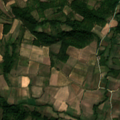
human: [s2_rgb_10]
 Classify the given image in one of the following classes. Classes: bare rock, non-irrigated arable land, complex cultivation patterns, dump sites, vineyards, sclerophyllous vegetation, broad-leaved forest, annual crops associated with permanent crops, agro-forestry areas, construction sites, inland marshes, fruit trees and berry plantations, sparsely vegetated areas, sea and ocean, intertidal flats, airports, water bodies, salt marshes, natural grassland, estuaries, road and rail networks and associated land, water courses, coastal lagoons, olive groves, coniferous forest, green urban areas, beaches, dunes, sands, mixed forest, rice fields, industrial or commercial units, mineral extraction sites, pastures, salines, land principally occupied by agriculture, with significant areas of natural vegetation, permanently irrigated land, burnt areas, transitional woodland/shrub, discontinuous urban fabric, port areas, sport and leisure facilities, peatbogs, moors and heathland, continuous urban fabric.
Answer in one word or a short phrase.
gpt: complex cultivation patterns, land principally occupied by agriculture, with significant areas of natural vegetation, broad-leaved forest